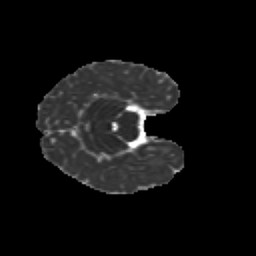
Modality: MD
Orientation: axial
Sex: male
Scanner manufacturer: siemens
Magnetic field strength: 3 T
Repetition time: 5 s
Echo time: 0.071 s